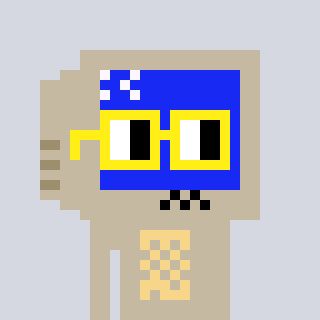
a pixel art character with square yellow glasses, a old monitor-shaped head and a bege-colored body on a cool background